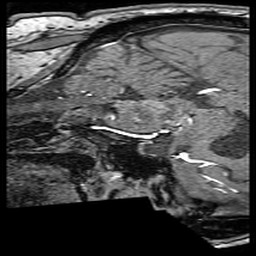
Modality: angio
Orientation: sagittal
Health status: ill
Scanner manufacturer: siemens
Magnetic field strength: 3 T
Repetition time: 0.023 s
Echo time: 0.00418 s